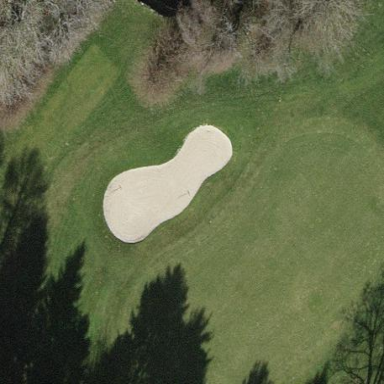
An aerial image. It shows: Golf bunker filled with natural sand.